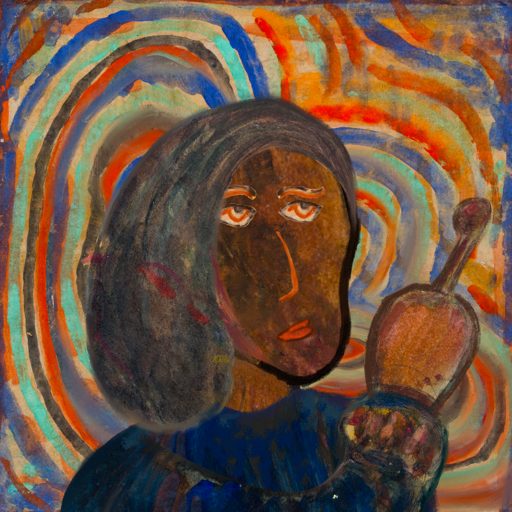
Background: Sisters, Head And Neck Side: Mosgoul, Face Side: Experience, Bust: Pipe, Hair Side: Gypsy_Mother, Head Accessory: Blank, Second Necklace: Blank, Necklace: Blank, Baby: Blank